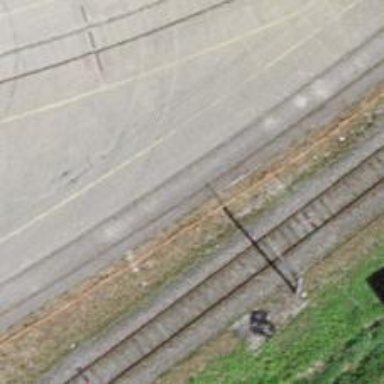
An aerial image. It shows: Single-track railway spur.